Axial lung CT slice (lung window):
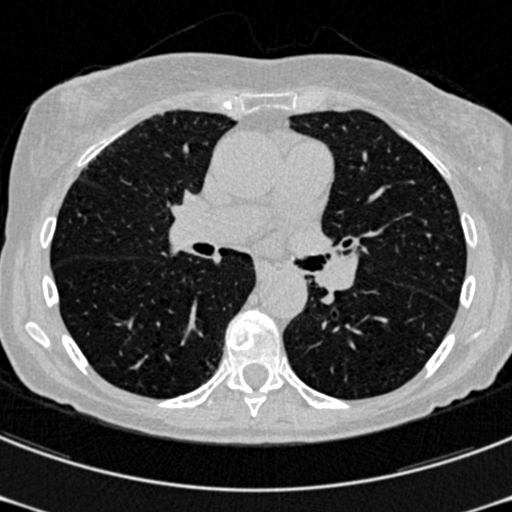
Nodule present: no